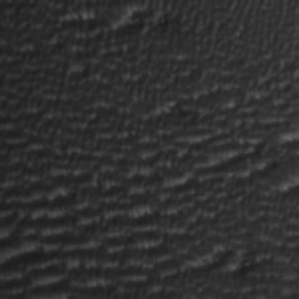
Label: frost